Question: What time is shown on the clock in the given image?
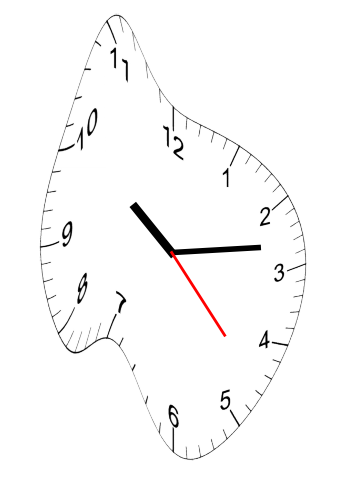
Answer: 10:13:23